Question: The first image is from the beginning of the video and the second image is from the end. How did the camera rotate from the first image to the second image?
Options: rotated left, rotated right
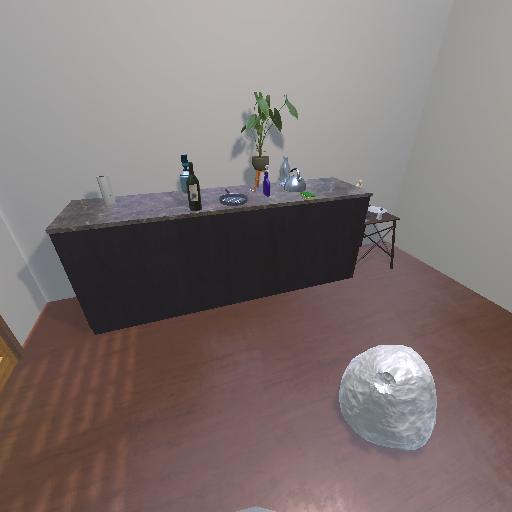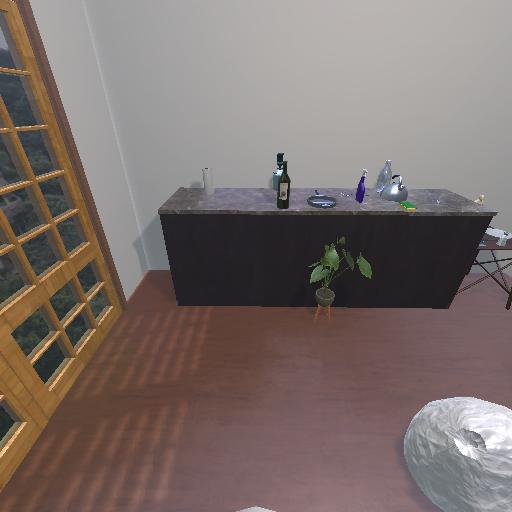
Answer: rotated left